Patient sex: M
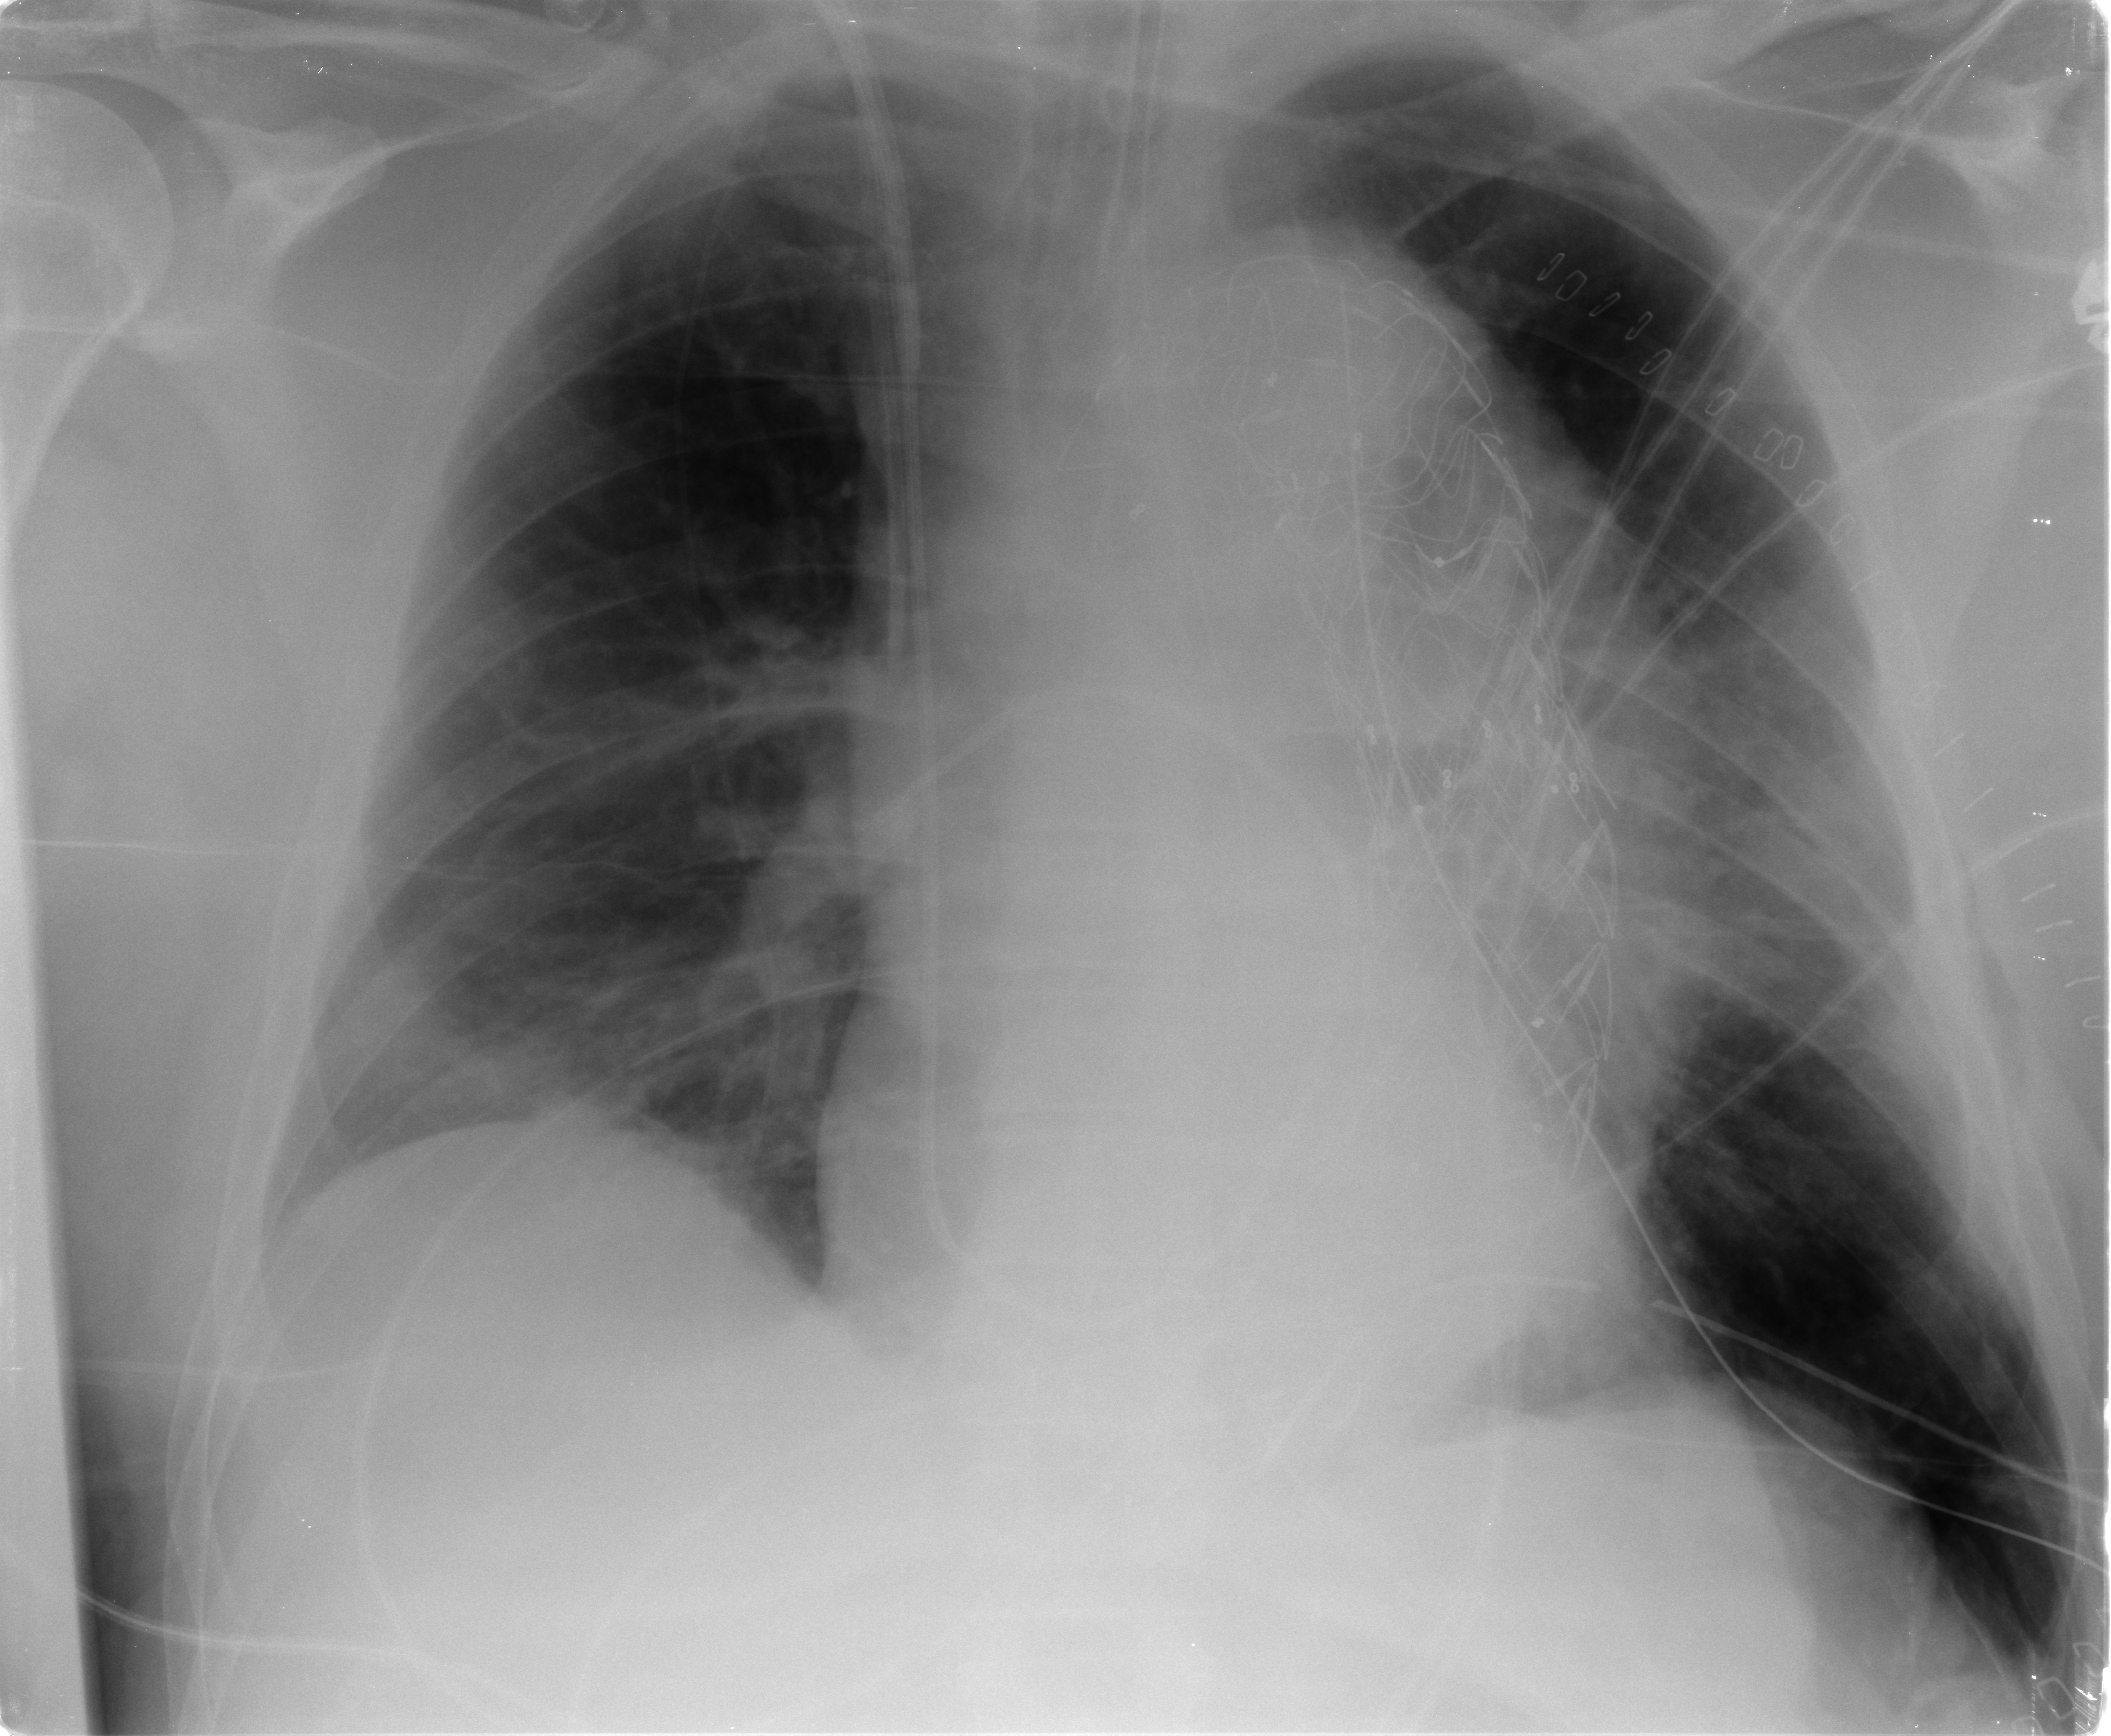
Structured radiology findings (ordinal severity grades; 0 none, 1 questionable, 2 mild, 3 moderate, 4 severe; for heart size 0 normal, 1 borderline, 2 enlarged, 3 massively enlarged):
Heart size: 2
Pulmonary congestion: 0
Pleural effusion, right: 1
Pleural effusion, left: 1
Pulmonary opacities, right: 0
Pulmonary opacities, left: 0
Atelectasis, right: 2
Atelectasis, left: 2